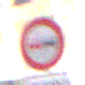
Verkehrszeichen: Ueberholverbot
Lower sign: LaengeEinerStrecke3
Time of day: MorningAfternoon
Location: Outdoor (Urban)
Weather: PartlyCloudy
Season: NotSpecified
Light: Natural